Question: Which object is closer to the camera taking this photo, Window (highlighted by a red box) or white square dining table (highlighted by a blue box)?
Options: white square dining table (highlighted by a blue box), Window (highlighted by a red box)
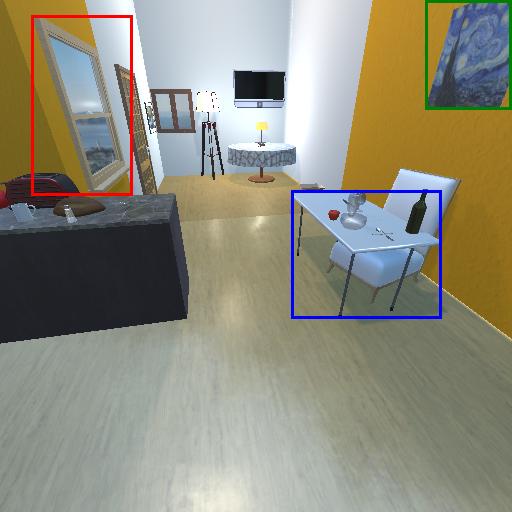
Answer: white square dining table (highlighted by a blue box)